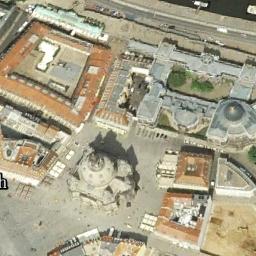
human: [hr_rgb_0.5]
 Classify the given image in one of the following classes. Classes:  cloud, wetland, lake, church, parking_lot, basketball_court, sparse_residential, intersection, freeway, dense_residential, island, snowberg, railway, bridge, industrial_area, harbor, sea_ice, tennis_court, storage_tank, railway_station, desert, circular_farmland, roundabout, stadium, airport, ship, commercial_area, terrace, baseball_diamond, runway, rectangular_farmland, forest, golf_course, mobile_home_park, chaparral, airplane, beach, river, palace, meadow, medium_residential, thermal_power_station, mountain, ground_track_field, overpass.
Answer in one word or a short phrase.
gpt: church